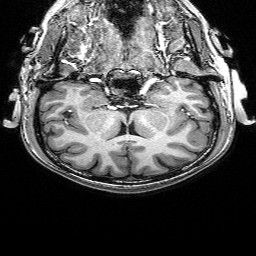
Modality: T1w
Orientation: sagittal